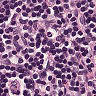
Metastatic tissue present: no